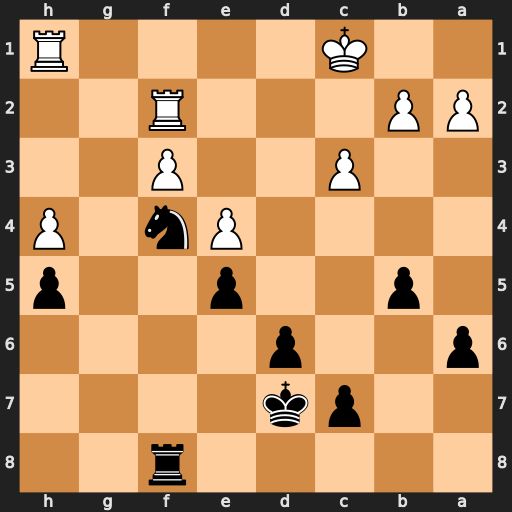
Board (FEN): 5r2/2pk4/p2p4/1p2p2p/4Pn1P/2P2P2/PP3R2/2K4R
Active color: b
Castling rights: -
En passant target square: -
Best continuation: Nd3+ Kd2 Nxf2